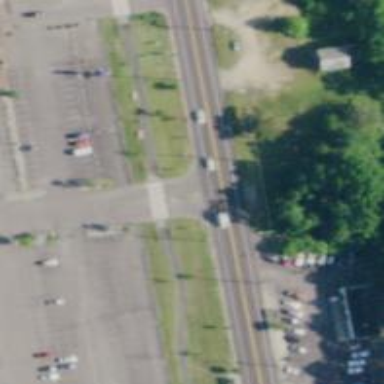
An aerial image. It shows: Marked crossing on asphalt cycleway.